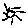
Label: sun